Question: ### Questions:
What is the recommended way to filter a Ext.List populated with hierarchical data from a store? I need to filter out child objects that belongs to a parent object I have selected to filter on. The childs, in this case should then populate the list.
### What I need
- -
### What I have done
- -
This is what I have managed to achieve so far. The list is filtered using the buttons but only one of the list items are shown.

### EM.model.Round
The model for Round. It has a one-to-many relationship with Match.
'''
Ext.define('EM.model.Round', {
extend: 'Ext.data.Model',
init: function() {},
config: {
storeId: 'Rounds',
fields: [
'name',
'lockedDate',
],
associations: {
type: 'hasMany',
model: 'EM.model.Match',
primaryKey: 'gameId',
name: 'matches',
autoLoad: true,
associationKey: 'games'
}
},
});
'''
### EM.model.Match
The model for Match. It belongs to Round.
'''
Ext.define('EM.model.Match', {
extend: 'Ext.data.Model',
init: function() {},
config: {
fields: [
{
name: 'gameId',
type: 'int'
},
{
name: 'firstTeam',
type: 'string'
},
{
name: 'firstTeamClass',
type: 'string',
convert: function(value, record) {
return util.convertFieldValueToLowerCase('firstTeam', record);
}
},
{
name: 'secondTeam',
type: 'string'
},
{
name: 'secondTeamClass',
type: 'string',
convert: function(value, record) {
return util.convertFieldValueToLowerCase('secondTeam', record);
}
},
'kickOff',
{
name: 'kickOffHour',
convert: function(value, record) {
var timestamp = new Date(util.convertUnixTimeToMilliseconds(record.get('kickOff')));
return Ext.Date.format(timestamp, 'H:i');
}
},
{
name: 'firstTeamGoals',
type: 'int',
defaultValue: 0
},
{
name: 'secondTeamGoals',
type: 'int',
defaultValue: 0
},
{
name: 'firstTeamGoalsBet',
},
{
name: 'secondTeamGoalsBet',
},
'points',
{
name: 'pointsEarned',
convert: function(value, record) {
var className = 'no-points-earned';
var points = record.get('points');
if (typeof points == 'undefined') {
return '';
}
if (points > 0) {
className = 'points-earned';
}
return '<div class="' + className + '">' + points + '</div>'
}
},
],
associations: {
type: 'belongsTo',
model: 'EM.model.Round',
name: 'round',
autoLoad: true
}
}
});
'''
### EM.store.Rounds
The store that reads the JSON document. This store is then used to populate the Ext.List.
'''
Ext.define('EM.store.Rounds', {
extend: 'Ext.data.Store',
config: {
model: 'EM.model.Round',
storeId: 'Rounds',
filters: [{
property: 'name',
value: 'Round 1'
}],
/*grouper: {
groupFn: function (item) {
//var kickOff = new Date(util.convertUnixTimeToMilliseconds(item.get('kickOff')));
//return kickOff.format('d mmmm yyyy');
},
//sortProperty: 'kickOff'
},*/
proxy: {
type: 'rest',
url : 'resources/json/matches.json',
reader: {
type: 'json',
}
},
autoLoad: true,
}
});
'''
### JSON document
This is the JSON document that is read by the proxy in .
'''
[
{
"name": "Omgang 1",
"lockedDate": <PHONE>,
"games": [
{
"gameId": 1,
"firstTeam": "Pol",
"secondTeam": "Gre",
"kickOff": <PHONE>,
"firstTeamGoals": 0,
"secondTeamGoals": 3,
"firstTeamGoalsBet": 0,
"secondTeamGoalsBet": 3,
"points": 3
},
{
"gameId": 2,
"firstTeam": "Rus",
"secondTeam": "Cze",
"kickOff": <PHONE>,
"firstTeamGoals": 4,
"secondTeamGoals": 1,
"firstTeamGoalsBet": 1,
"secondTeamGoalsBet": 2,
"points": 0
},{
"gameId": 3,
"firstTeam": "Ned",
"secondTeam": "Den",
"kickOff": <PHONE>,
"firstTeamGoals": 2,
"secondTeamGoals": 1,
"firstTeamGoalsBet": 4,
"secondTeamGoalsBet": 2,
"points": 2
},
{
"gameId": 4,
"firstTeam": "Ger",
"secondTeam": "Por",
"firstTeamGoalsBet": 4,
"secondTeamGoalsBet": 0,
"kickOff": <PHONE>
},
{
"gameId": 5,
"firstTeam": "Spa",
"secondTeam": "Ita",
"firstTeamGoalsBet": 3,
"secondTeamGoalsBet": 2,
"kickOff": <PHONE>
},
{
"gameId": 6,
"firstTeam": "Irl",
"secondTeam": "Cro",
"kickOff": <PHONE>
},
{
"gameId": 7,
"firstTeam": "Fra",
"secondTeam": "Eng",
"kickOff": <PHONE>
},
{
"gameId": 8,
"firstTeam": "Ukr",
"secondTeam": "Swe",
"kickOff": <PHONE>
}
]
},
{
"name": "Omgang 2",
"games": [
{
"gameId": 4,
"firstTeam": "Gre",
"secondTeam": "Cze",
"kickOff": <PHONE>
}
]
},
{
"name": "Omgang 3",
"games": [
{
"gameId": 4,
"firstTeam": "Gre",
"secondTeam": "Rus",
"kickOff": <PHONE>
}
]
},
{
"name": "Kvart",
"games": [
{
"gameId": 4,
"firstTeam": "1A",
"secondTeam": "2B",
"kickOff": <PHONE>
}
]
},
{
"name": "Semi",
"games": [
{
"gameId": 4,
"firstTeam": "#25",
"secondTeam": "#27",
"kickOff": <PHONE>
}
]
},
{
"name": "Final",
"games": [
{
"gameId": 4,
"firstTeam": "#29",
"secondTeam": "#30",
"kickOff": <PHONE>
}
]
}
]
'''
### EM.view.MatchList
The list view that displays the list of matches.
'''
Ext.define('EM.view.MatchList', {
extend: 'Ext.List',
xtype: 'matchlist',
requires: [
'Ext.TitleBar',
'EM.store.Rounds'
],
config: {
id: 'match-list',
store: 'Rounds',
//grouped: true,
scrollable: false,
items: [
{
xtype: 'titlebar',
scrollable: {
direction: 'horizontal',
directionLock: true
},
items: [
{
xtype: 'button',
text: 'Omgang 1',
handler: function() {
var sto = Ext.getStore('Rounds');
sto.clearFilter();
sto.filter('name', 'Omgang 1');
console.log(sto);
}
},
{
xtype: 'button',
text: 'Omgang 2',
handler: function() {
var sto = Ext.getStore('Rounds');
sto.clearFilter();
sto.filter('name', 'Omgang 2');
}
},
{
xtype: 'button',
text: 'Omgang 3',
handler: function() {
var sto = Ext.getStore('Rounds');
sto.clearFilter();
sto.filter('name', 'Omgang 3');
}
},
{
xtype: 'button',
text: 'Kvart',
handler: function() {
var sto = Ext.getStore('Rounds');
sto.clearFilter();
sto.filter('name', 'Kvart');
}
},
{
xtype: 'button',
text: 'Semi',
handler: function() {
var sto = Ext.getStore('Rounds');
sto.clearFilter();
sto.filter('name', 'Semi');
}
},
{
xtype: 'button',
text: 'Final',
handler: function() {
var sto = Ext.getStore('Rounds');
sto.clearFilter();
sto.filter('name', 'Final');
}
}
],
},
{
xtype: 'panel',
html: 'Senast uppdaterad: Idag kl 20:12'
}
],
itemTpl: [
'<div class="match-meta-data">',
'<tpl for="matches">',
'<div class="team-wrapper home-team">{firstTeam} <div class="flag {firstTeamClass}"><span></span></div> <span class="goals-scored">{firstTeamGoals}</span></div>',
'<div class="kick-off-time">{kickOffHour}</div>',
'<div class="team-wrapper away-team"><span class="goals-scored">{secondTeamGoals}</span> <div class="flag {secondTeamClass}"><span></span></div> {secondTeam}</div>',
'<div class="bet-meta-data">',
'<img class="user-icon" src="resources/images/user-22x26.png" />',
'<div class="home-team goals-bet">{firstTeamGoalsBet}</div>',
'<div class="away-team goals-bet">{secondTeamGoalsBet}</div>',
'{pointsEarned}',
'</div>',
'</tpl>',
'</div>',
].join('')
},
});
'''
This is my first Sencha Touch app, so feel free to point out any bad practices that you see in the code. Could someone please provide an example of how to achieve what I'm aiming for? I have spent a lot of time trying to figure this one out.
The full project can be downloaded from GitHub at <URL>. Latest branch is _filter-match-list.
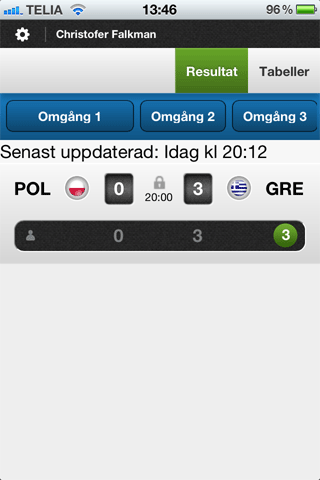
Answer: I managed to find a solution to this problem by using a test scenario that resembles the actual one I have.
### Solution
What I did was:
1. Let the Division model handle the proxy and read the data from match.json instead of having the Division store read the data.
2. Setup relationships between the Division and Team models so they are aware of each other.
3. Setup two stores. One for Division and one for Team. When loading the Division store I used a callback to populate the Team store with Team data from the Division store.
4. Then I populated the list with the Team store, which has Team objects which now is aware of their references to the Division model/store.
5. The actual filtering is done by looking up the Division object for each Team item in the list and compare the name property of Division with the one provided by the filter.
The full solution is provided below and also available on <URL>.
I will keep the question as unanswered for some days if someone else should find a better solution or point out some improvements.
'''
/**
* @description The main purpose of this mockup is to test how to filter a list using hierarchical data. The code is adapted from the example
* "Filtering data in an Ext.List component in Sencha Touch 2" by Peter deHaan.
* @see <a href="http://senchaexamples.com/2012/03/15/filtering-data-in-an-ext-list-component-in-sencha-touch-2/">Filtering data in an Ext.List component in Sencha Touch 2</a>.
* @author <a href="mailto:erik.toyra[at]gmail.com">Erik Toyra</a>
*/
Ext.application({
launch: function () {
/**
* Division model
*/
Ext.define("Division", {
extend: 'Ext.data.Model',
config: {
fields: [
'division'
],
// Setup a hasMany relations between Division and Team
hasMany: {model: 'Team', name: 'teams'},
// Load data from teams.json into the Division model
proxy: {
type: 'rest',
url : 'teams.json',
reader: {
type: 'json'
}
}
}
});
/**
* Team model
*/
Ext.define("Team", {
extend: 'Ext.data.Model',
config: {
fields: [
'name', 'league'
],
// Setup a belongsTo relationship between Team and Division
belongsTo: {model: 'Division'},
}
});
/**
* Division store
*/
var divisionStore = Ext.create('Ext.data.Store', {
model: "Division",
storeId: 'divisionStore',
});
/**
* Team store
*/
var teamStore = Ext.create('Ext.data.Store', {
model: "Team",
storeId: 'teamStore', // This is the store we will reference in our Ext.list below.
fields: ['division', 'leage', 'name'],
});
/**
* Load the Division store which holds all of the data read from teams.json.
* After the data has been loaded we add the team data to the teamStore.
*/
divisionStore.load({
callback: function() {
// Loop through each division and retrieve the all teams that resides as
// childs to the division. Then we add each team to the teamStore.
divisionStore.each(function(division) {
division.teams().each(function(team) {
teamStore.add(team);
});
});
}
});
/**
* Create the list that should be filtered by Division and display a filtered list with Team objects.
*/
Ext.create('Ext.List', {
fullscreen: true,
items: [{
xtype: 'titlebar',
docked: 'top',
ui: 'neutral',
items: [{
text: 'West only',
handler: function () {
return util.doFilter('West');
} // handler
}, {
text: 'Central only',
handler: function () {
return util.doFilter('Central');
} // handler
}, {
text: 'East only',
handler: function () {
return util.doFilter('East');
} // handler
}, {
text: 'Clear filters',
ui: 'decline',
align: 'right',
handler: function () {
Ext.getStore('teamStore').clearFilter();
} // handler
}
] // items (toolbar)
}], // items (list)
store: 'teamStore',
itemTpl: '{name}, {league}',
}); // create()
/**
* Utility functions
*/
var util = (function() {
var util = {};
/**
* Filter the teamStore by the passed in Division name.
*/
util.doFilter = function(filterOption) {
var store = Ext.getStore('teamStore');
// Clear all existing filters first...
store.clearFilter();
// ... then apply the selected filter
store.filterBy(function(record, id) {
return record.getDivision().get('division') == filterOption;
}, this);
}
return util;
})();
} // launch
}); // application()
'''
### JSON data
'''
[
{
division: 'East',
teams: [
{
name: 'New York Yankees',
league: 'AL',
}, {
name: 'Tampa Bay',
league: 'AL',
}, {
name: 'Boston',
league: 'AL',
}, {
name: 'Toronto',
league: 'AL',
}, {
name: 'Baltimore',
league: 'AL',
}
]
},
{
division: 'Central',
teams: [
{
name: 'Detroit',
league: 'AL',
}, {
name: 'Cleveland',
league: 'AL',
}, {
name: 'Chicago White Sox',
league: 'AL',
}, {
name: 'Kansas City',
league: 'AL',
}, {
name: 'Minnesota',
league: 'AL',
}
]
},
{
division: 'West',
teams: [
{
name: 'Texas',
league: 'AL',
}, {
name: 'Los Angeles Angels',
league: 'AL',
}, {
name: 'Oakland',
league: 'AL',
}, {
name: 'Seattle',
league: 'AL',
}
]
}
]
'''